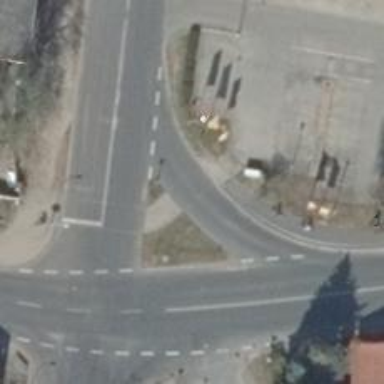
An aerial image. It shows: Unmarked crossing on the road.